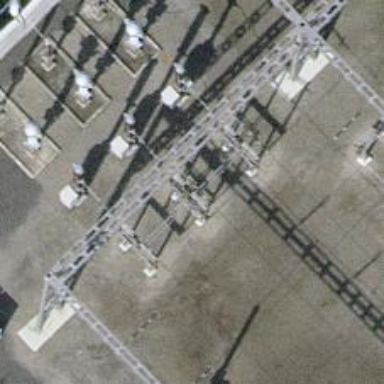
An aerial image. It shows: Insulator used in power systems.